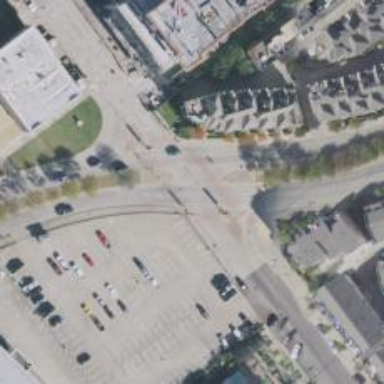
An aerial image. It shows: Secondary road with separate sidewalks.